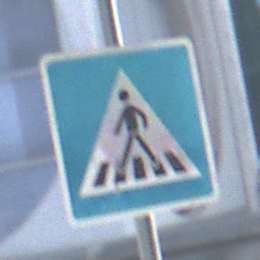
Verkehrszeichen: FussgaengerueberwegRechts
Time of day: MorningAfternoon
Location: Outdoor (Urban)
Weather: PartlyCloudy
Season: NotSpecified
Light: Natural